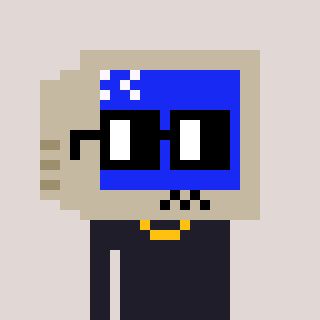
a pixel art character with square black glasses, a old monitor-shaped head and a grayscale-colored body on a warm background